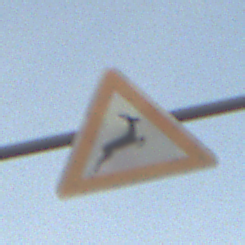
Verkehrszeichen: WildwechselLinks
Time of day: SunriseSunset
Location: Outdoor (Nature)
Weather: PartlyCloudy
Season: NotSpecified
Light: Natural